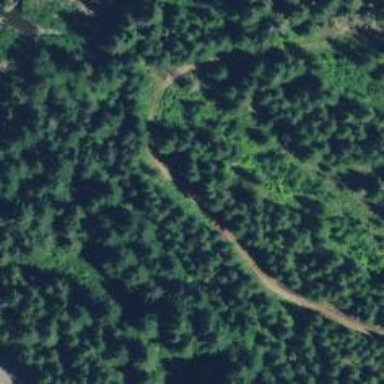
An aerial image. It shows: Well-groomed intermediate Nordic skiing trail suitable for classic and skating techniques.